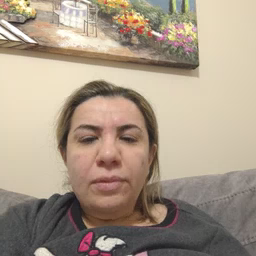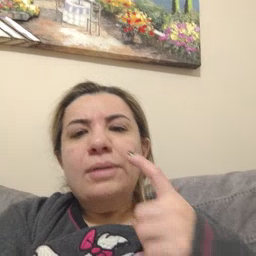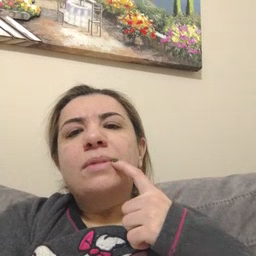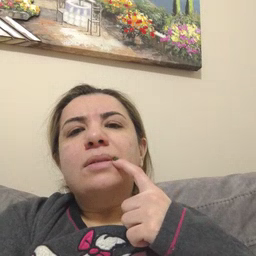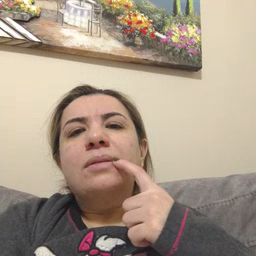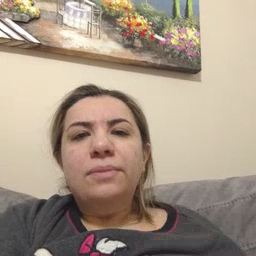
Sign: tooth